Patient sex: M
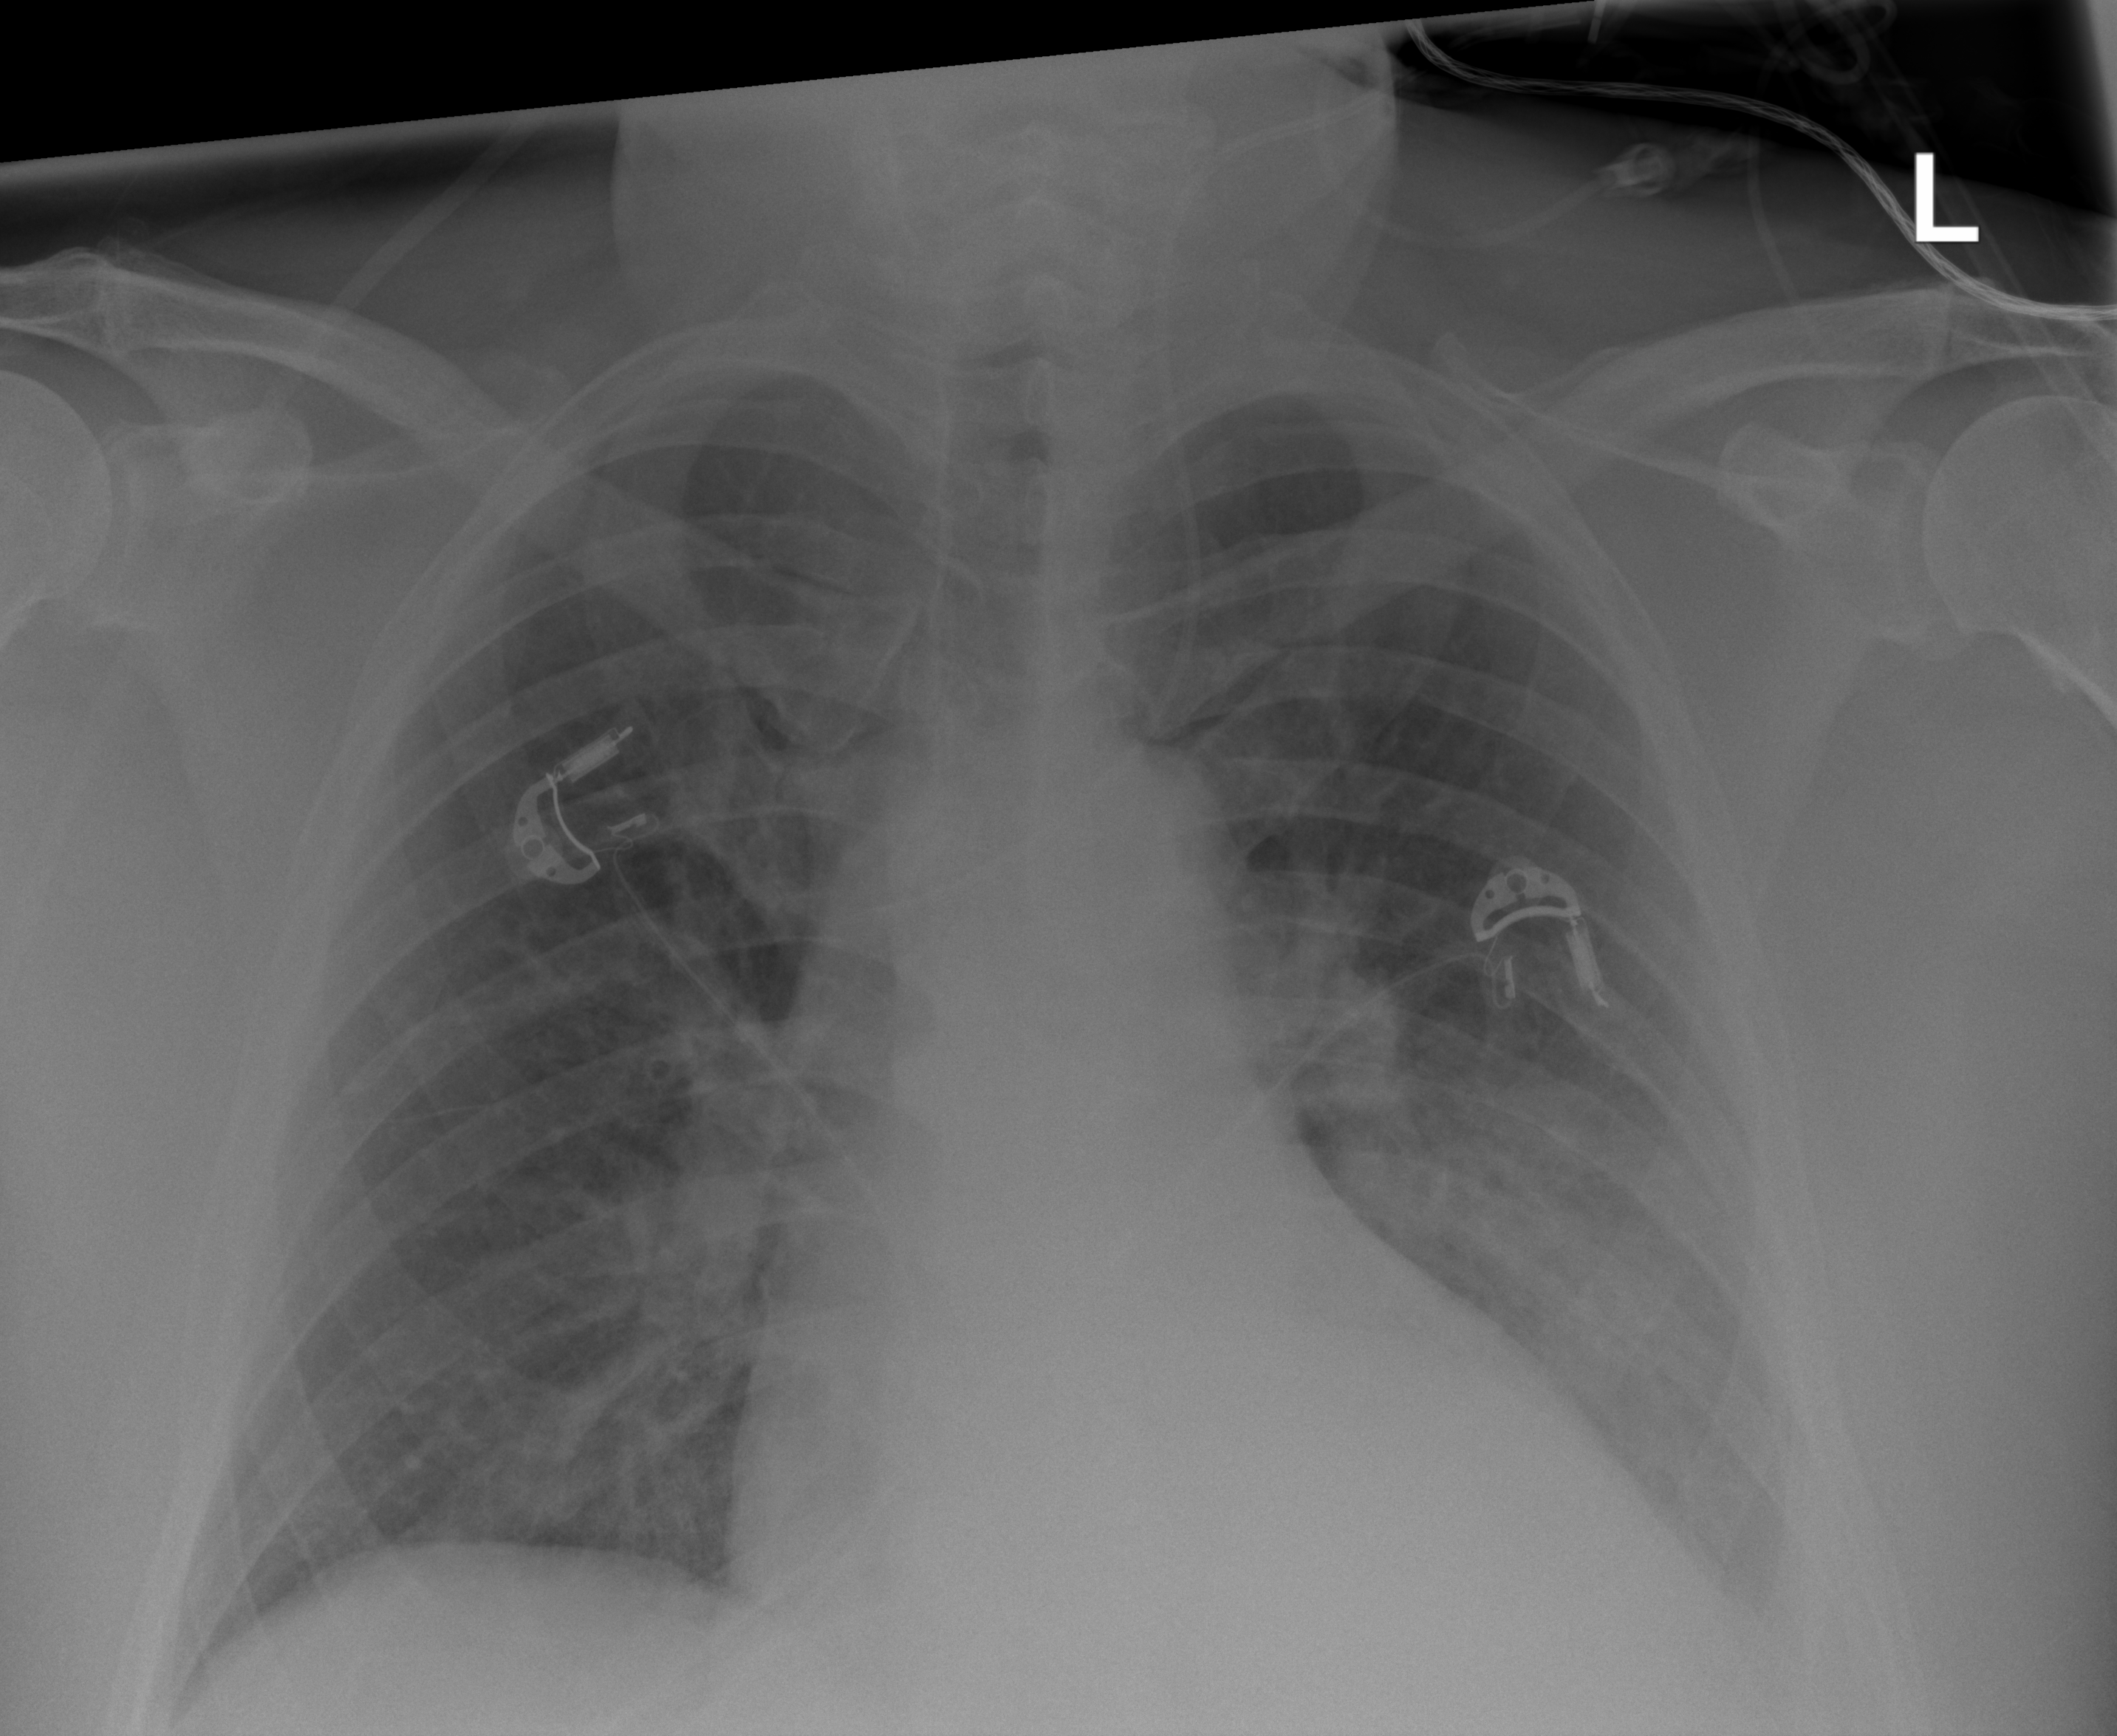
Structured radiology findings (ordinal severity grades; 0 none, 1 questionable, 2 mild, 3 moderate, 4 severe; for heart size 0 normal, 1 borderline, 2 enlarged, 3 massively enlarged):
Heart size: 2
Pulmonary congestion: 0
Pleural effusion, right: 0
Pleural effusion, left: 2
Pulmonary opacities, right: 0
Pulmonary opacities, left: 2
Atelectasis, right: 0
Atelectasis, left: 2